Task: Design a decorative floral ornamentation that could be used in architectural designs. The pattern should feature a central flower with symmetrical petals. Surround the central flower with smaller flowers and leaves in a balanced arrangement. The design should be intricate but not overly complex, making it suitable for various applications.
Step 368:
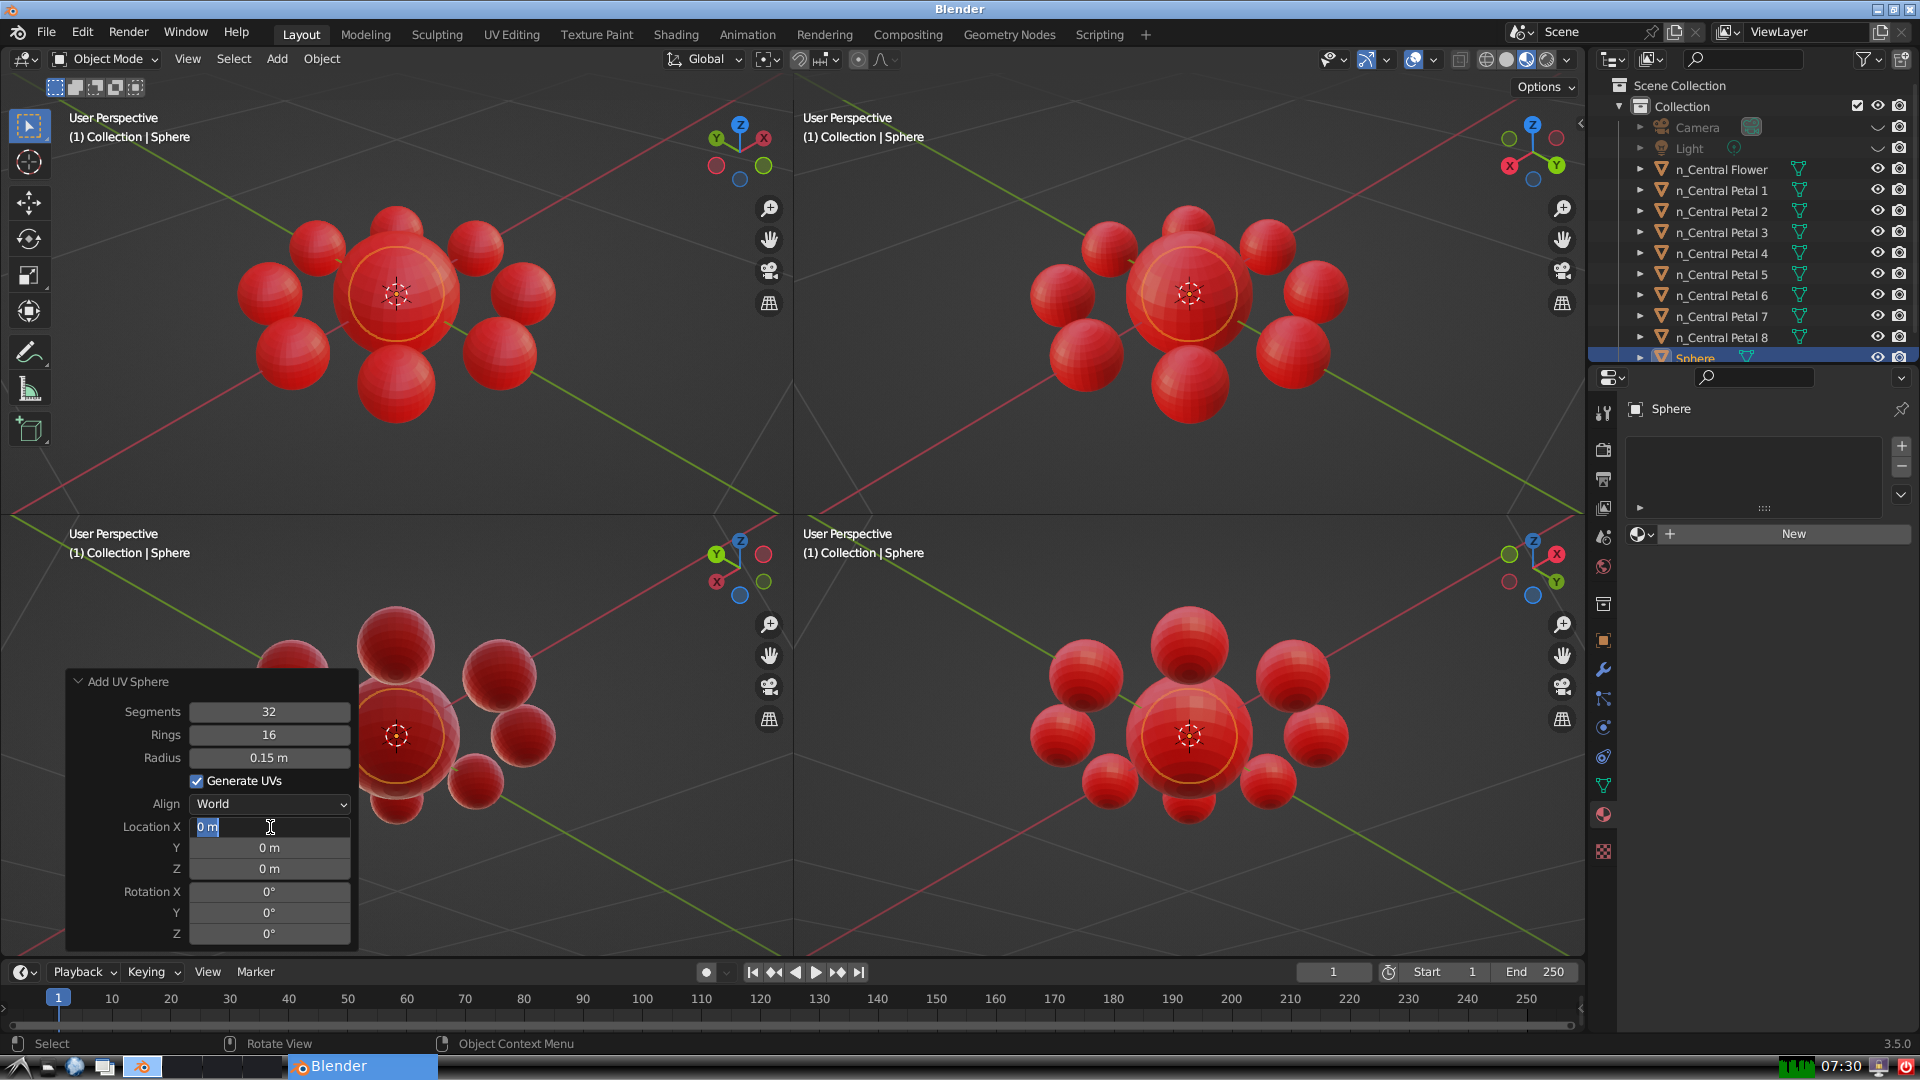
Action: input_text: 1.0